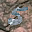
Label: 5